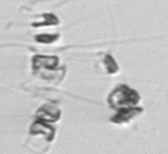
Label: Chaetoceros_socialis